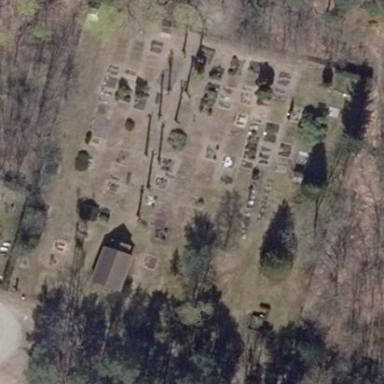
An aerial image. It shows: Cemetery.